Question: this has been asked so many times - yet I don't get why the following negative look-behind after the comment character ";" ?!
'''
(?<!;).+mylib.*
'''

<URL>
TEST-TEXT:
'''
; /home/mylib/blabla/laydef1.rul (matches wrongly!?)
/home/mylib/blabla/laydef2.rul (matches as it should)
'''
P.S. RegEx class is PCRE
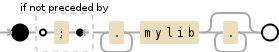
Answer: Since PCRE doesn't support variable length lookbehind you can use this regex construct:
'''
/^\h*(?:;.*(*SKIP)(*F)|.*mylib.*)/m
'''
<URL>
Your regex: '(?<!;).+mylib.*' fails because '.+' matches everything from '; to'mylib'
- '(*FAIL)''(?!)'- '(*SKIP)'- '(*SKIP)(*FAIL)'